Question: We've been given an assignment in which we are to create a conceptual model, described by a text document. There are a number of constraints given in the document, but we have also been instructed not to use constraints in the model.
We have been able to work around a few constraints, but there is one that we've been unable to tackle. I've made up a scenario that is somewhat similar to the part of the assignment that we're having issues with.
> You've been tasked to create a model of the structure of a game studio. The company consists of a number of departments, and each department has at least one employee. Each employee works at a single department. There are three different types of employees: developers, designers and engineers.In addition to this, there are a number of leadership roles that employees can have: Head of Department, Deputy Head of Department, CTO or CEO (Yes, CTO and CEO are roles that regular employees have). Each department must have 1 Head of Department and at least one Deputy Head of Department.In addition to this, there can only be one CTO and one CEO, and these roles can only be held by engineers. Each employee can only have a single leadership role.
To solve this, we've made up an additional, abstract entity: . This entity is a specialisation of , and is a generalisation of the three roles that any employee can hold. That solves one of the problems, and now we can simply create appropriate associations between Designer/Developer and
However, we also want Engineer to have an association with in addition to associations to CEO and CTO. Adding those associations results in a conceptual model that looks as such:
However, this is problematic because now we're saying that an engineer can have anywhere between 0 and 3 roles.
We've considered including Company as an entity and adding associations between Company and CTO/CEO, to specify that way that the company can only have one of each, but we've been told over and over during this course not to include the thing that we're modeling as an entity in the model.
Now, it seems as if all our problems could be solved with constraints (if we were to go ahead and read up on those), with some sort of xor for the three associations. However, seeing as we've been instructed not to use constraints in the conceptual model, we're at a loss.
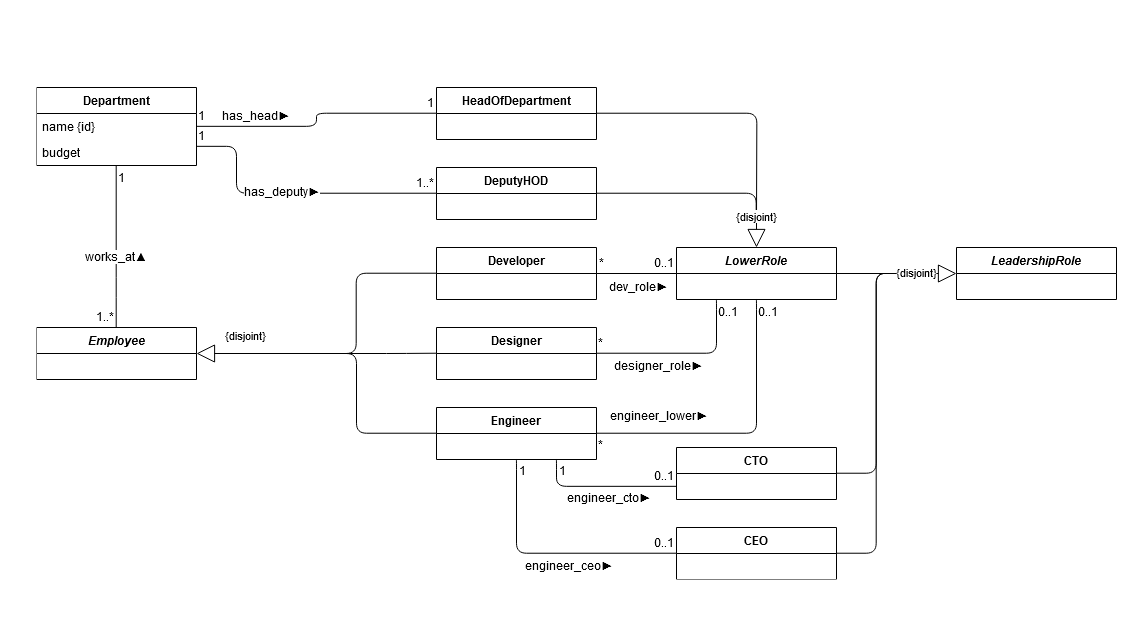
Answer: If you associate your 'Engineer' to 'LeadershipRole' (with multiplicity '0..1') removing your two relationships from 'Engineer' to 'CTO', 'CEO' and 'LowerRole' you will get the expected result:
> Each employee can only have a single leadership role.
Since 'LeadershipRole' is abstract it has to be either 'CEO', 'CTO', 'HeadOfDepartment' or 'DeputyHOD') but due to the multiplicity can't be more than one at the same time.
The "we've been told over and over during this course not to include the thing that we're modelling as an entity in the model" statement is correct if you're designing the code-level documentation but it is normal to put the entity representing the whole organisation you're modelling. In other words - don't put 'System' (or however you call your system) in your system's model. But 'Company' is something you model your system.